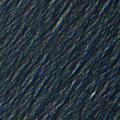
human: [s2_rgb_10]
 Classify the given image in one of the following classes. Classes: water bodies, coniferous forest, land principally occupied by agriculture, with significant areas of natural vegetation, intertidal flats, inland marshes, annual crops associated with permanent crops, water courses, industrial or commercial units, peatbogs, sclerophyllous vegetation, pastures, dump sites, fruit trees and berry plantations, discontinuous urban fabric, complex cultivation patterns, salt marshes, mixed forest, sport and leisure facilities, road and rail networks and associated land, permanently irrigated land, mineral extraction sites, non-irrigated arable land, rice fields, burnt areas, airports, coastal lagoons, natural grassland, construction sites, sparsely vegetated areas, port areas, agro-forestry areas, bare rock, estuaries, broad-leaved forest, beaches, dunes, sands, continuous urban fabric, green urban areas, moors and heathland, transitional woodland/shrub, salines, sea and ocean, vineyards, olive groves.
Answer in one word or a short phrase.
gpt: sea and ocean